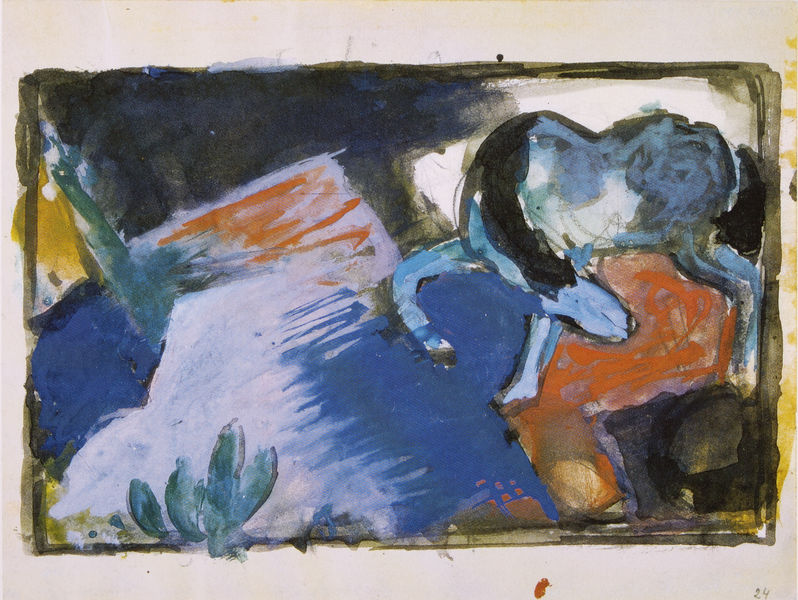
Titel: Grünes Pferd in Landschaft
Künstler: Franz Marc
Standort: New York (New York)
Institution: Solomon R. Guggenheim Museum
Schlagwörter: baum, blau, dunkel, gemälde, wasser, aquarell, gelb, grün, landschaft, ocker, see, bewegung, bunt, grau, hut, licht, orange, schwarz, skizze, weiss, rot, tier, wiese, expressionismus, malerei, trinken, mensch, rahmen, hals, feld, felder, natur, busch, decke, paar, pflanze, esel, pferd, beine, deutschland, hufe, mähne, farbig, rahmung, umrisse, studie, abstrakt, farben, flächen, kamm, modern, farbe, lila, wasserfarbe, koppel, weiblich, bett, tusche, wasserfarben, rechteck, macke, schimmel, franz, verwischt, männlich, eck, zentaur, agave, kaktus, mehne, balu, quadrat, farbigkeit, franz marc, marc, auflösung, kristallin, 24, farblich, la viert